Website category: sports
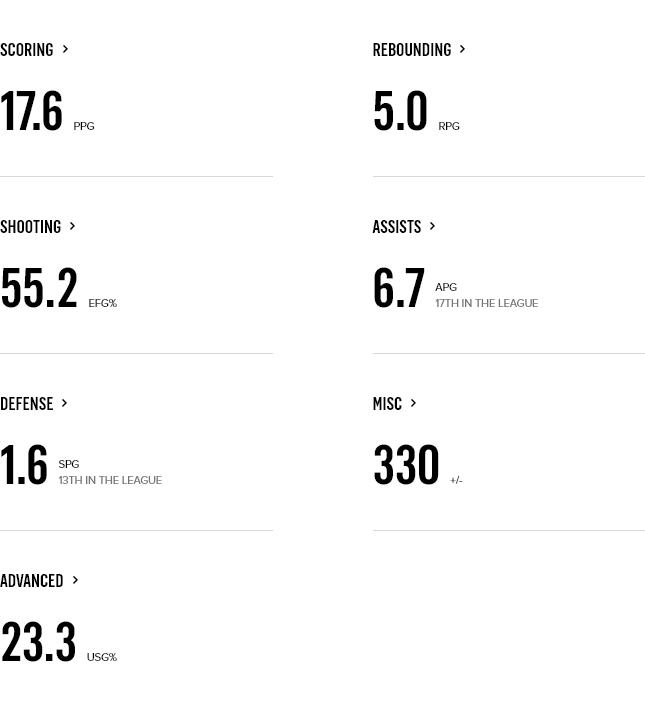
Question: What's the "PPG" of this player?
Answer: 17.6

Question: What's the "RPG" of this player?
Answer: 5.0

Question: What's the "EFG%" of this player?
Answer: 55.2

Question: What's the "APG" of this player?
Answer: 6.7

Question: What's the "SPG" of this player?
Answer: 1.6

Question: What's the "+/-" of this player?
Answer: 330

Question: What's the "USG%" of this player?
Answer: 23.3

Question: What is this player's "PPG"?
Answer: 17.6

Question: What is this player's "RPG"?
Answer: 5.0

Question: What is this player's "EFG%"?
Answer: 55.2

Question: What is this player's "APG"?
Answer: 6.7

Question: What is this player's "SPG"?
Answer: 1.6

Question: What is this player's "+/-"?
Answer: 330

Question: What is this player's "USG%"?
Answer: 23.3

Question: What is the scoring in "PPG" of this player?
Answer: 17.6

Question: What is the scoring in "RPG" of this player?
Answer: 5.0

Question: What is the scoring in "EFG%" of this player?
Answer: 55.2

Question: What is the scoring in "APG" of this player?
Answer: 6.7

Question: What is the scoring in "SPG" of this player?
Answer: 1.6

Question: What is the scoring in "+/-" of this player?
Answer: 330

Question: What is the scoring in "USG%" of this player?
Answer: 23.3

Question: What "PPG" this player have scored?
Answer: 17.6

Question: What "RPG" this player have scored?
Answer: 5.0

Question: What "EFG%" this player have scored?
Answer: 55.2

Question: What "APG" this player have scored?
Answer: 6.7

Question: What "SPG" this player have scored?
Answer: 1.6

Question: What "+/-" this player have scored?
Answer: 330

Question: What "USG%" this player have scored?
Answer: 23.3

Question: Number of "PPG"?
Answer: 17.6

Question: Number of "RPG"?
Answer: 5.0

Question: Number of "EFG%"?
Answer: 55.2

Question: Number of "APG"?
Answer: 6.7

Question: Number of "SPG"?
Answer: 1.6

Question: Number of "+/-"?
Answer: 330

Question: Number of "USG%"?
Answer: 23.3

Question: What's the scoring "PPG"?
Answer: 17.6

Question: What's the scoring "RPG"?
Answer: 5.0

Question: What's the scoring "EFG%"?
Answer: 55.2

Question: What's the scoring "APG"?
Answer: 6.7

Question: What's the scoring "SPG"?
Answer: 1.6

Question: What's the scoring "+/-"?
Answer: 330

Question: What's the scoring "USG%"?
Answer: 23.3